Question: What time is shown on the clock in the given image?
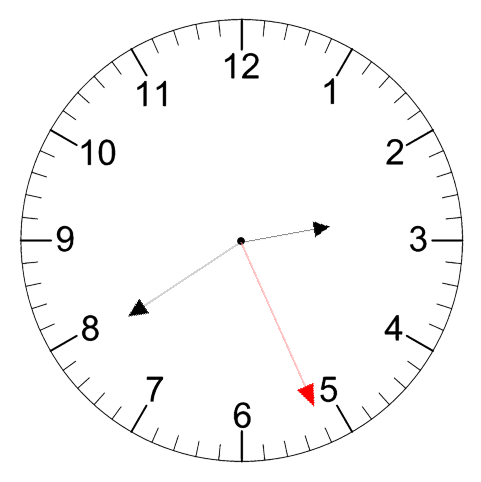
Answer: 02:39:26